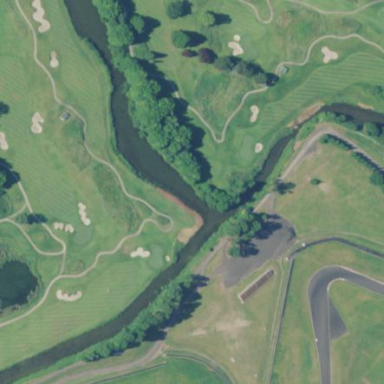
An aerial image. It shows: Water hazard in golf course. The hazard is natural water feature.